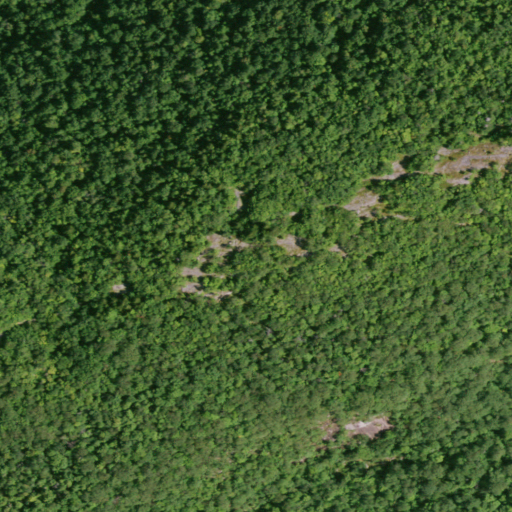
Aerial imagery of mountain in New York named Spruce Mountain containing deciduous forest and evergreen forest